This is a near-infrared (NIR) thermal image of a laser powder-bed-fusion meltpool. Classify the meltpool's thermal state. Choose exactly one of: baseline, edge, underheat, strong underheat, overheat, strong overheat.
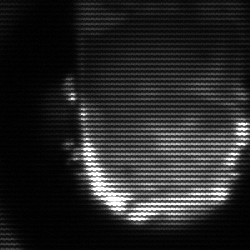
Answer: baseline